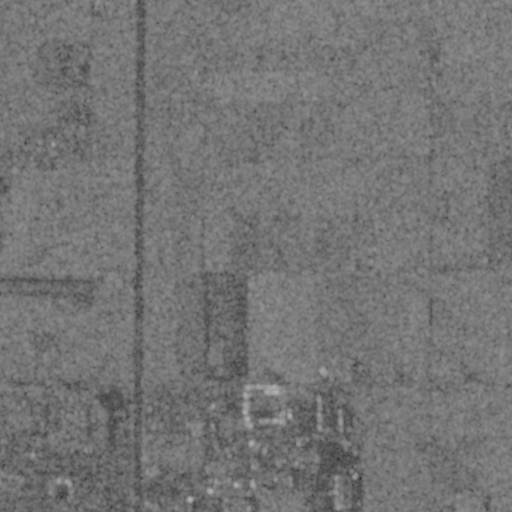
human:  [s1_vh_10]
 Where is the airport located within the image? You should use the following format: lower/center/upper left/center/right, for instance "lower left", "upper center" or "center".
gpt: The airport is located in the lower left of the image.
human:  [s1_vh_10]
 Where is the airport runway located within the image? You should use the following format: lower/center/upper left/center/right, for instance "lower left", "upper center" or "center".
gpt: The airport runway is located in the center left of the image.
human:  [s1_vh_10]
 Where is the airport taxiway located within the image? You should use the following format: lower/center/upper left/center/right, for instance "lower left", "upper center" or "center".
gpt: The airport taxiway is located in the center left of the image.
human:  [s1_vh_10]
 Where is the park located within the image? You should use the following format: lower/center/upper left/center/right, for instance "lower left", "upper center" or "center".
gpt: The park is located in the lower left of the image.
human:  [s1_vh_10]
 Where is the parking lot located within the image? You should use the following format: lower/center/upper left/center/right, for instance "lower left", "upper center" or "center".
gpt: The parking lot is located in the lower left of the image.
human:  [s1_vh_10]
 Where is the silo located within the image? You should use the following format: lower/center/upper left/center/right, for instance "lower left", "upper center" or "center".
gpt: The silo is located in the center right of the image.
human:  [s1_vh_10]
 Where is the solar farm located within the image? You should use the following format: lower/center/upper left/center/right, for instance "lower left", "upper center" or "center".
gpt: The solar farm is located in the upper right of the image.
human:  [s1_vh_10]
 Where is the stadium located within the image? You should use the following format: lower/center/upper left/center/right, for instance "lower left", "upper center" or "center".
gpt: The stadium is located in the lower left of the image.
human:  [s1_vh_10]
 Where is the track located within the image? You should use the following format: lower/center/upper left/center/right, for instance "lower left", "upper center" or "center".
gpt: The track is located in the lower left of the image.
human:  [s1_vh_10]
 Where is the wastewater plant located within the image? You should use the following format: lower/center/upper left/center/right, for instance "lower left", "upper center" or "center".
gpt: The wastewater plant is located in the lower left of the image.
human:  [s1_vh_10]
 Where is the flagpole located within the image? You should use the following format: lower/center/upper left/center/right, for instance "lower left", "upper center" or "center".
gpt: The flagpole is located in the lower left of the image.
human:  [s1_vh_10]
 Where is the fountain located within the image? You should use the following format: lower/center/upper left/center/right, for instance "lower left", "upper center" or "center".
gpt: The fountain is located in the lower center of the image.
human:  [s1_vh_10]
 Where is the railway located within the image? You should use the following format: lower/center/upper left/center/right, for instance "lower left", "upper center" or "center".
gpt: The railway is located in the upper of the image.
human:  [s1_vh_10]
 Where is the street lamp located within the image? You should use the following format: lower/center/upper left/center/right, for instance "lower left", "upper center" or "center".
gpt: The street lamp is located in the lower left of the image.
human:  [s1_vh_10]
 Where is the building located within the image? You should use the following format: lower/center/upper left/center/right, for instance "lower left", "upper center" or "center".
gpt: There is no building in the image.

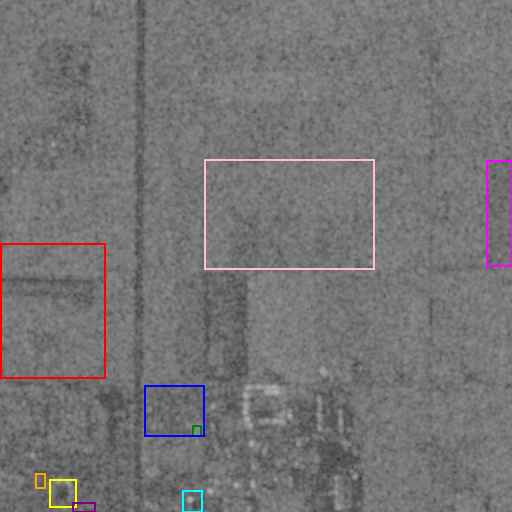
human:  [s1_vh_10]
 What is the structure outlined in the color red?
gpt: The structure outlined in red is an airport.
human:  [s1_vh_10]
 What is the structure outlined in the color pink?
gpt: The structure outlined in pink is a crop field.
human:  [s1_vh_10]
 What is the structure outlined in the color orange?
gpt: The structure outlined in orange is a park.
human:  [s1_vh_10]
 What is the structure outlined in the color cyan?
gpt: The structure outlined in cyan is a parking lot.
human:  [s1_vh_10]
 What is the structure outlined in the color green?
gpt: The structure outlined in green is a power substation.
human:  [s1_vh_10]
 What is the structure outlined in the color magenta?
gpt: The structure outlined in magenta is a solar farm.
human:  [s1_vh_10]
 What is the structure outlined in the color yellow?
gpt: The structure outlined in yellow is a stadium.
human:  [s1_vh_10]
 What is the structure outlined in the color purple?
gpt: The structure outlined in purple is a track.
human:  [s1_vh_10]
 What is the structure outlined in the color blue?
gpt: The structure outlined in blue is a wastewater plant.